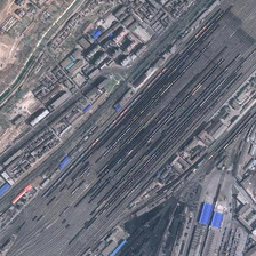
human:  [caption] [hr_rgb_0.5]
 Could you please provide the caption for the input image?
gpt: A long train of black trucks was parked side by side on the spindle tracks.

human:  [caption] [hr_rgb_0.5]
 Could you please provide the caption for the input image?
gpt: A long line of black trucks stood side by side on the spindle-shaped tracks.

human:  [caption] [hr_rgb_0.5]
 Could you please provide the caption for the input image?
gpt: this railway station has plenty of tracks and most of them are occupied with trains .

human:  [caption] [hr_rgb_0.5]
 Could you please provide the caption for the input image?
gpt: The long train of black trucks stopped side by side on the spindle track.

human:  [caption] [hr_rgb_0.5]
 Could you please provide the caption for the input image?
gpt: A long line of black trucks parked side by side on spindle tracks.